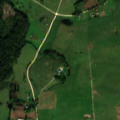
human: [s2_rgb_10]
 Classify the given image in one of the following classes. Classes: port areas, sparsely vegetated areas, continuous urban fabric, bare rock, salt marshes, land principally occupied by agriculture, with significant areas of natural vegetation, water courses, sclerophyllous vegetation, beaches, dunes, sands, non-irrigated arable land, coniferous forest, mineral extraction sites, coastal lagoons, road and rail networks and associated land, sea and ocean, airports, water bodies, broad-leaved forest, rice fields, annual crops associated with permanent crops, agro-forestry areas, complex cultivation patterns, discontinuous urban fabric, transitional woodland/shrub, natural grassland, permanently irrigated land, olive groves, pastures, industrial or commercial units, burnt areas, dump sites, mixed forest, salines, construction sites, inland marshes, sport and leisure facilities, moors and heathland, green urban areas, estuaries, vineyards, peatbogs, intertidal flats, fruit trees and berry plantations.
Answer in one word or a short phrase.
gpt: non-irrigated arable land, complex cultivation patterns, mixed forest